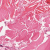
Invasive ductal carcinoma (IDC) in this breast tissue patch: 0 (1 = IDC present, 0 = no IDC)